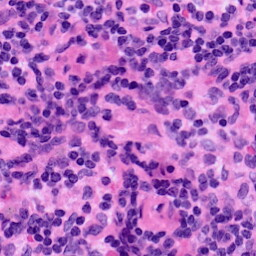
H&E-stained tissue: LymphNode